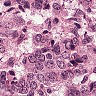
Metastatic tissue present: yes